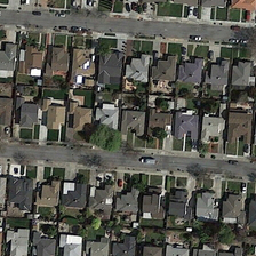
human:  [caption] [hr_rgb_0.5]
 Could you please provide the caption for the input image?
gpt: The housing is neatly arranged in different colors.

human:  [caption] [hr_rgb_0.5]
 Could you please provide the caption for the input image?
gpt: five house chart in the picture .

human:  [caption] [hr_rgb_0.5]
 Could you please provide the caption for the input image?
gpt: There are several trees.

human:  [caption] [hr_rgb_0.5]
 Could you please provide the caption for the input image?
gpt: There are some trees around.

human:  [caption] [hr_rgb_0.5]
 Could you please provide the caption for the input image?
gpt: Residential buildings are neatly arranged in different colors.